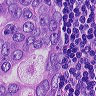
Metastatic tissue present: yes